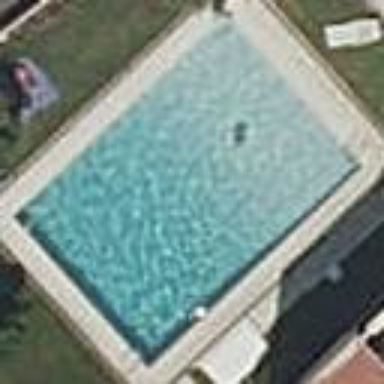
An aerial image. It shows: Swimming pool located in leisure land.